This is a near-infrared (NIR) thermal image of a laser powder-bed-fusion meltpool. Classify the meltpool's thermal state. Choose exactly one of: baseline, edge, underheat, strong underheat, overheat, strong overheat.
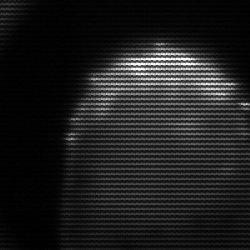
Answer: edge